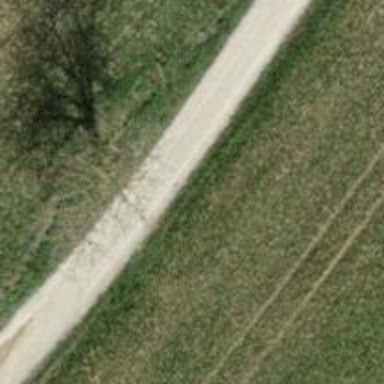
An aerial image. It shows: Agricultural track with grade2 track type.